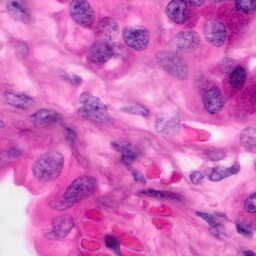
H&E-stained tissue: Pancreatic